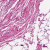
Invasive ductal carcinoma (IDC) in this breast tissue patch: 0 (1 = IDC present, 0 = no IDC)